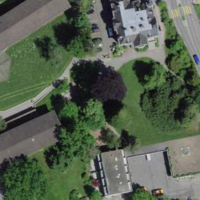
EUNIS habitat code: 55
Species observed at this site:
Symphoricarpos albus